Question: I've already looked at these two questions:
- <URL>
However both of them use an aggregate function MAX in order to obtain the highest or filled in value, which doesn't work for my case.
For the purposes of this question, I've simplified my situation. Here is my current data:

I'd like to obtain the operator name for each route, but with respect to direction of travel (i.e. ordering or "preferring" values). This is my pseudo-code:
'''
if('direction' = 'west' AND 'operatorName' != '') then select 'operatorName'
else if('direction' = 'north' AND 'operatorName' != '') then select 'operatorName'
else if('direction' = 'south' AND 'operatorName' != '') then select 'operatorName'
else if('direction' = 'east' AND 'operatorName' != '') then select 'operatorName'
'''
My current SQL query is:
'''
SELECT route, operatorName
FROM test
GROUP BY route
'''
This gives me the grouping, but wrong operator for my purposes:
'''
route | operatorName
--------------------
95 | James
96 | Mark
97 | Justin
'''
I have tried applying a 'ORDER BY' clause but 'GROUP BY' takes precedence. What my desired result is:
'''
route | operatorName
--------------------
95 | Richard
96 | Andrew
97 | Justin
'''
I cannot do 'MAX()' here as "north" comes before "south" in alphabetical order. How do I explicitly state my preference/ordering before the 'GROUP BY' clause is applied?
Also keep in mind that empty strings are not preferred.
Please note that this is a simplified example. The actual query selects a lot more fields and joins with three other tables, but there are no aggregate functions in the query.
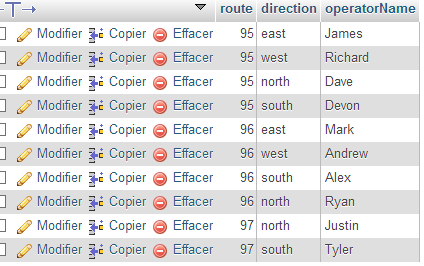
Answer: You can use that MAX example, you just needed to "fake it". See here: <URL>
'''
SELECT *
FROM test
JOIN (SELECT 'west' AS direction, 4 AS weight
UNION
SELECT 'north',3
UNION
SELECT 'south',2
UNION
SELECT 'east',1) AS priority
ON priority.direction = test.direction
JOIN (
SELECT route, MAX(weight) AS weight
FROM test
JOIN (SELECT 'west' AS direction, 4 AS weight
UNION
SELECT 'north',3
UNION
SELECT 'south',2
UNION
SELECT 'east',1) AS priority
ON priority.direction = test.direction
GROUP BY route
) AS t1
ON t1.route = test.route
AND t1.weight = priority.weight
'''